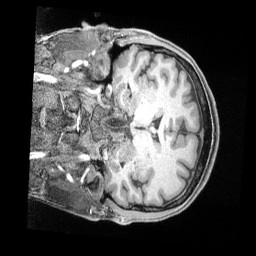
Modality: T1w
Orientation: coronal
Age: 35
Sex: male
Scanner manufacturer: siemens
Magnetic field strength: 3 T
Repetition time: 2 s
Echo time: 0.00211 s